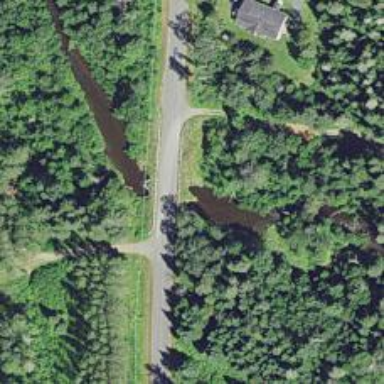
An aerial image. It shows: Culvert tunnel passing under river.